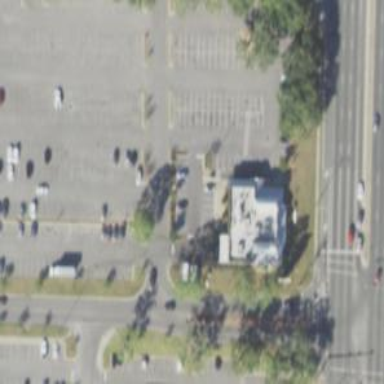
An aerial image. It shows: Parking space.